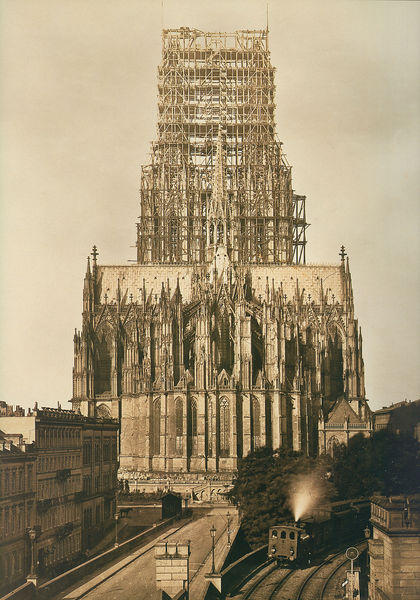
Titel: Der Dom von Osten
Institution: Köln, Dombauarchiv
Schlagwörter: stadt, strasse, gebäude, häuser, kirche, turm, dampf, foto, gerüst, dom, kathedrale, kirchenschiff, eisenbahn, lokomotive, bau, neugotik, köln, ostseite